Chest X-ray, AP view. Patient: 9 years old, sex F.
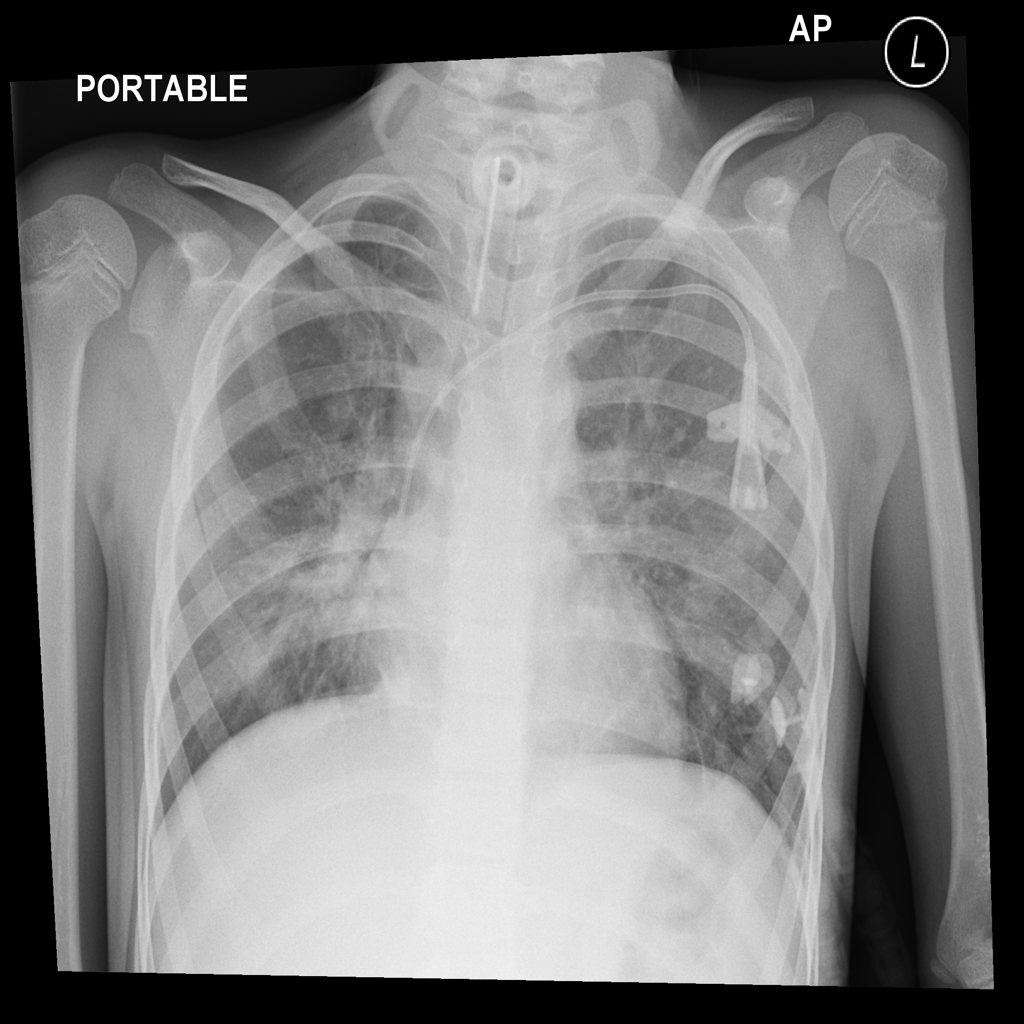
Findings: No Finding